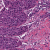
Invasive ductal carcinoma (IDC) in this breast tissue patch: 0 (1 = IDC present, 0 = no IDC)